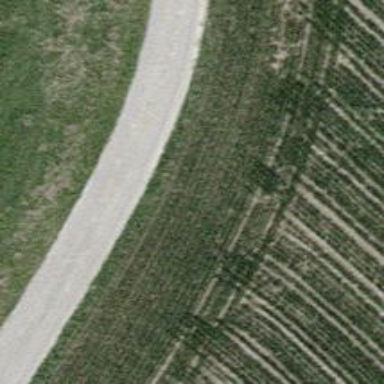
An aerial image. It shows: Paved track with grade 1 surface.